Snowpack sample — Buffalo Mountain, Silverthorne, Colorado, USA (2/22/26, 2:02 PM MST)
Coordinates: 39.622, -106.113
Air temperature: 33 °F
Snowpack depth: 63 cm
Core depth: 10 cm
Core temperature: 32 °F
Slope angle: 11°, slope face: 116°
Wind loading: low
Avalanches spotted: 0
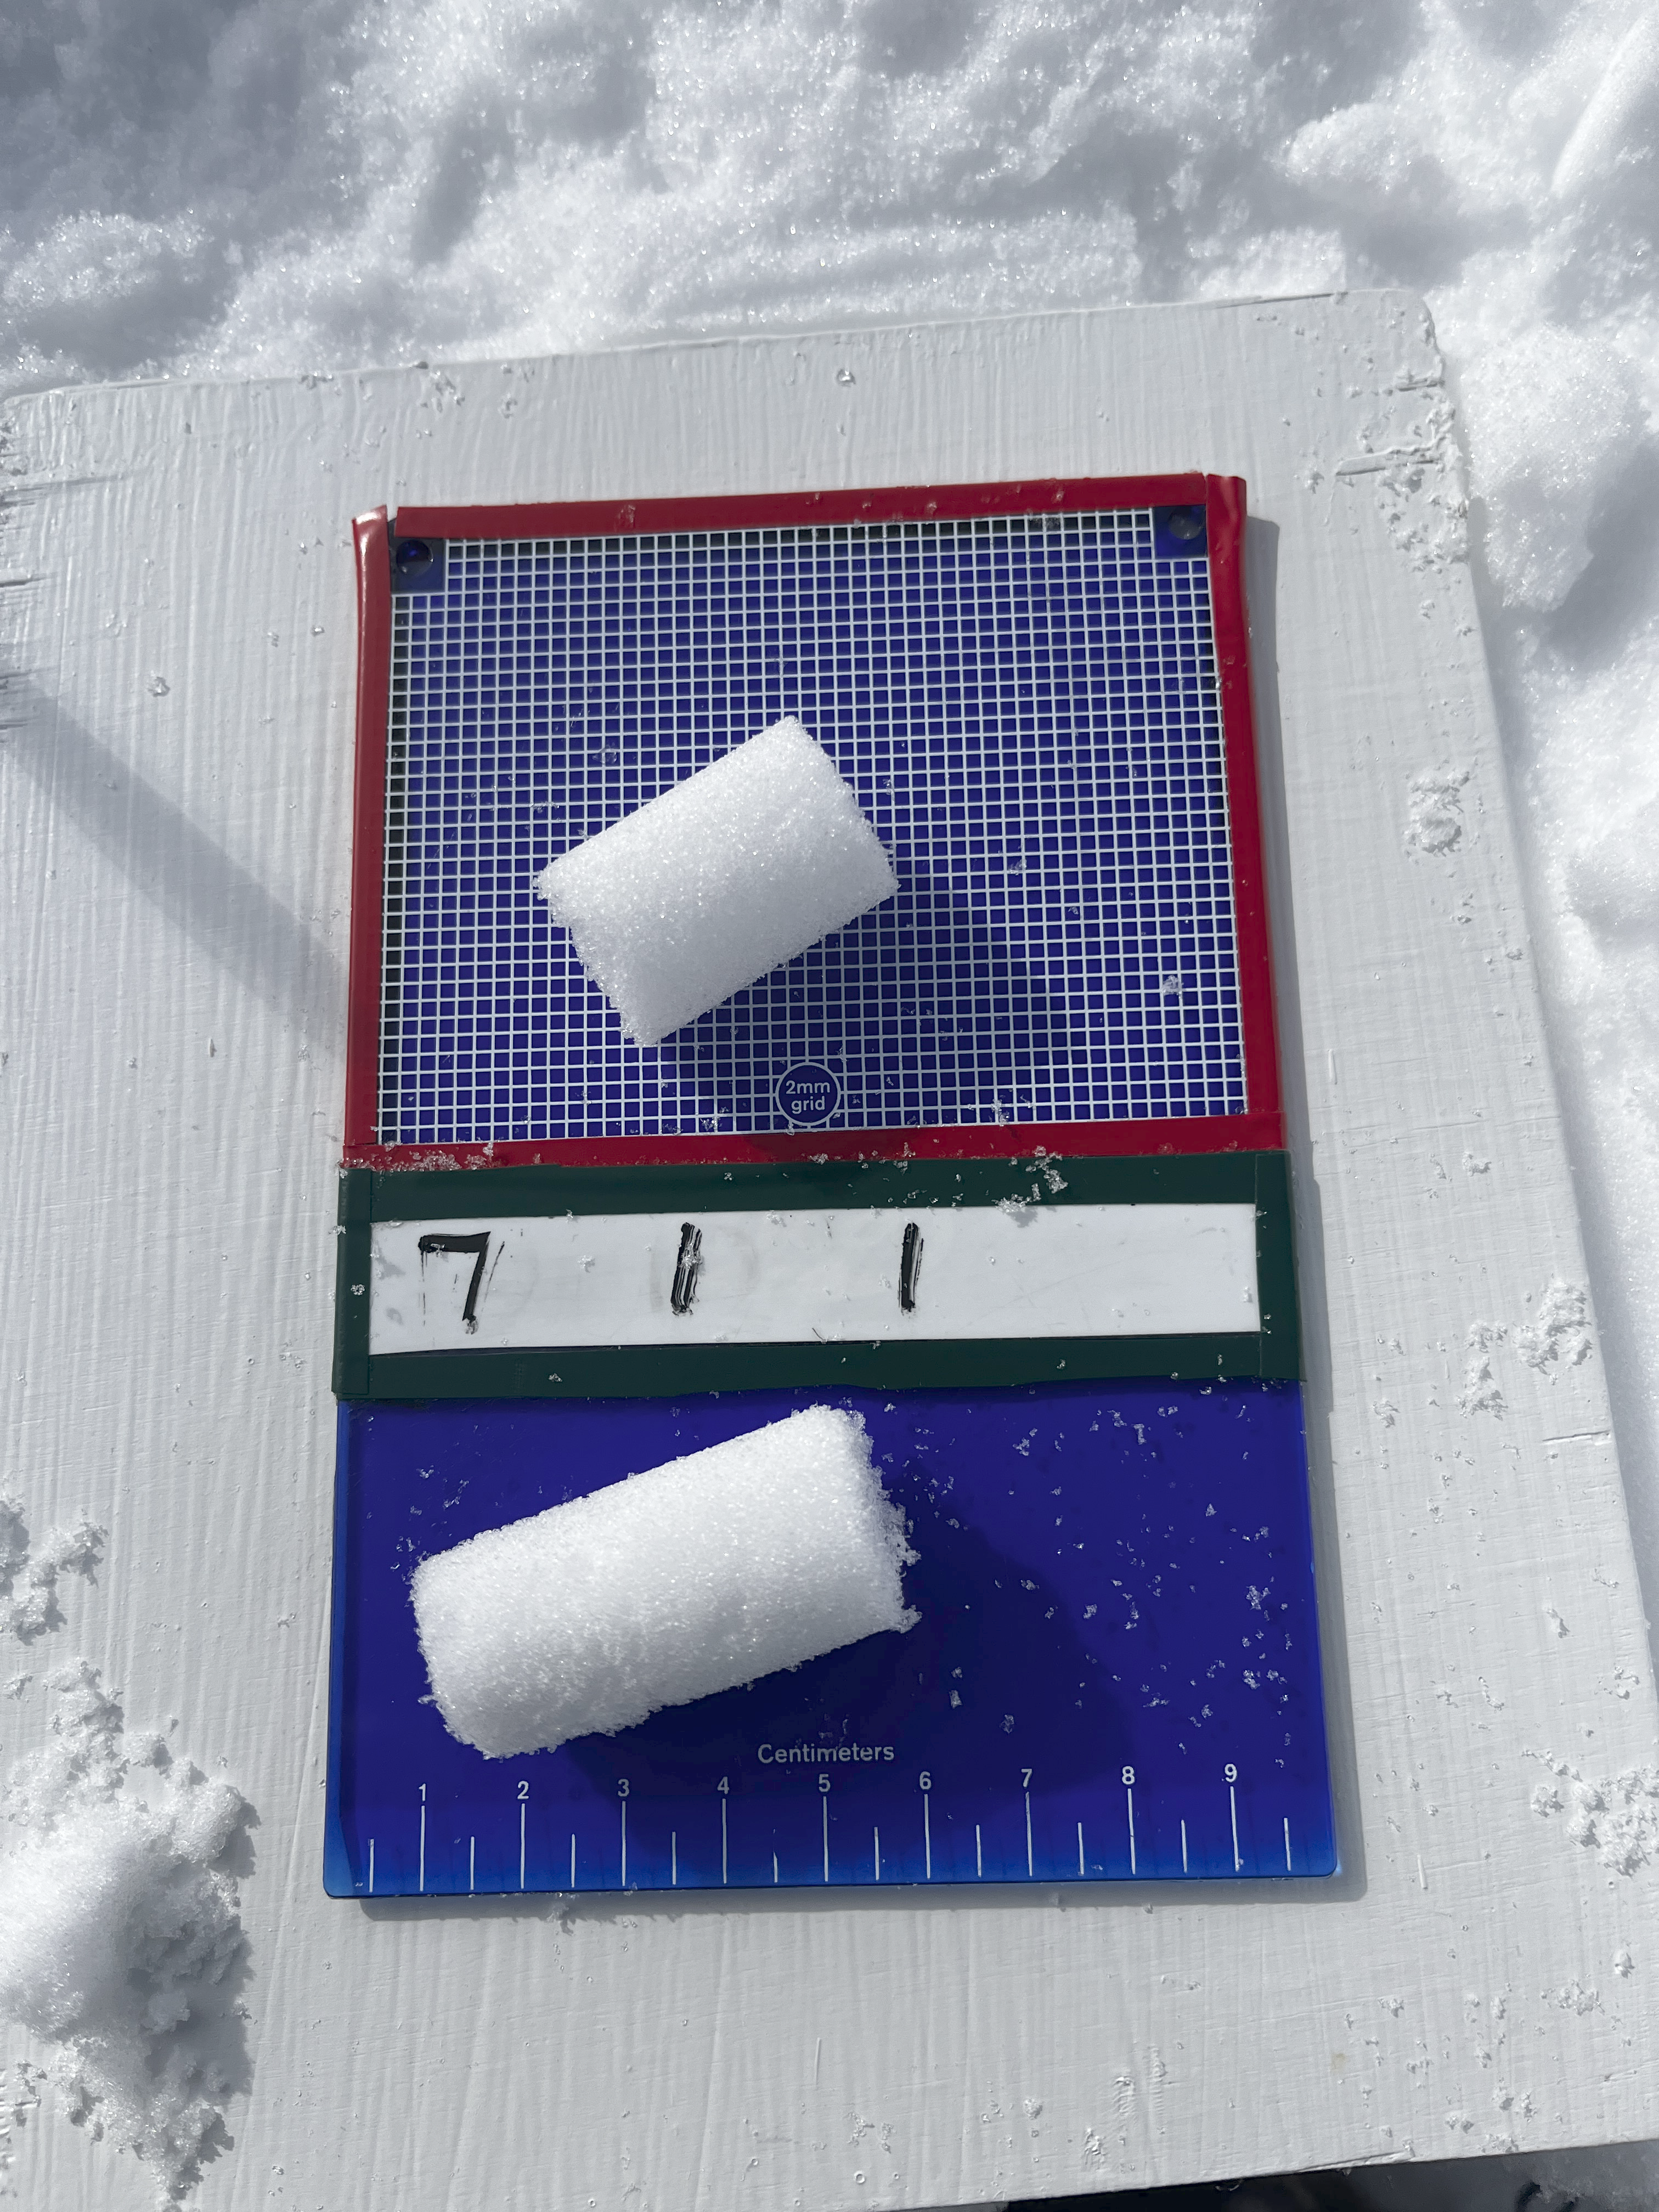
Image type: crystal_card
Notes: In a firebreak similar to site 1, minimal wind loading with no spotted avalanches (not many faces in view though)